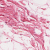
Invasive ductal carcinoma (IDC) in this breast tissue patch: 0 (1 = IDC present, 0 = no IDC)